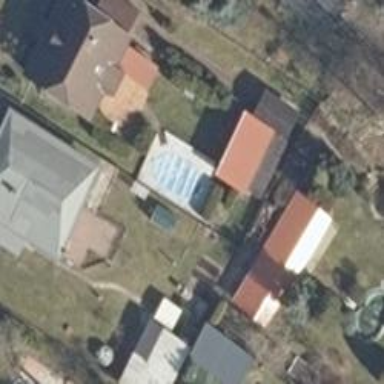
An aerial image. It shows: Swimming pool located in leisure land.